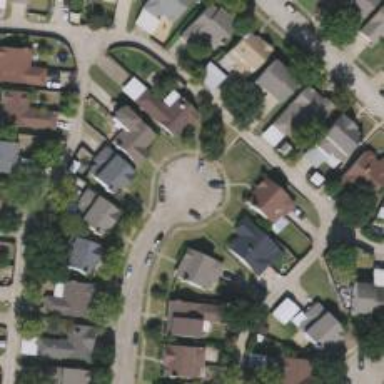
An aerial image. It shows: Circle-shaped turning circle on the road.